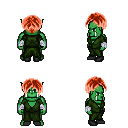
a pixel art fantasy rpg character, male body template, orc, green skin, green robe, white pants, red parted hairstyle, white cloth bandages, black shoes, four views (front, back, left, right), 2x2 character sprite sheet, small pixel art, hard edges, no anti-aliasing